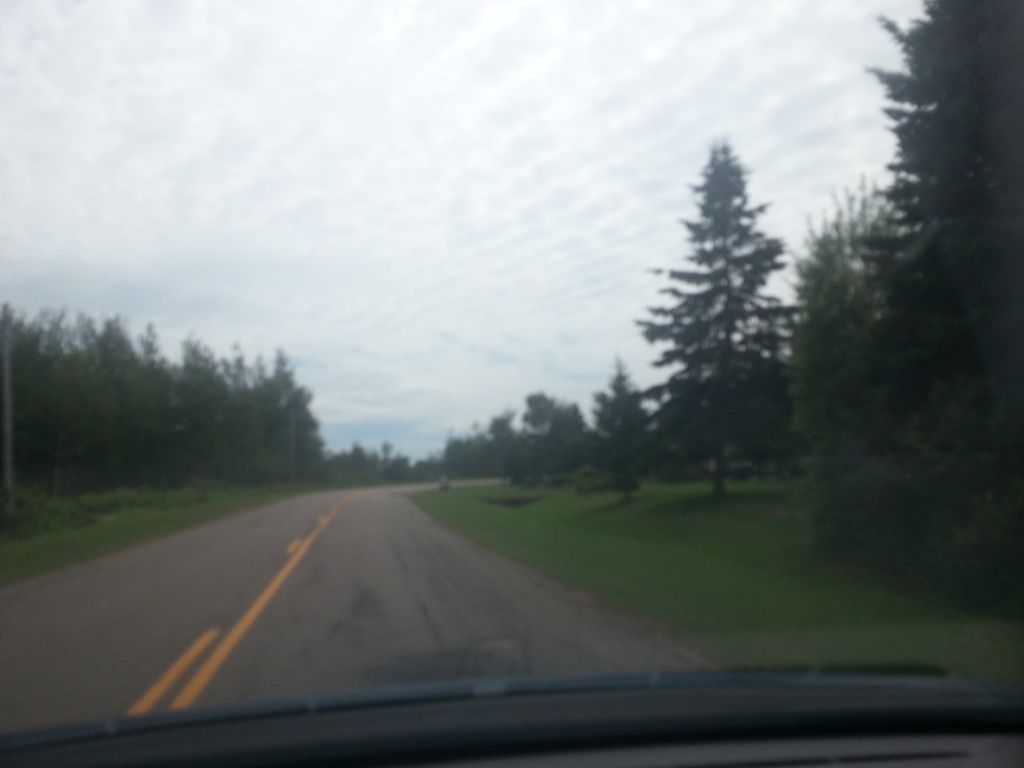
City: charlottetown